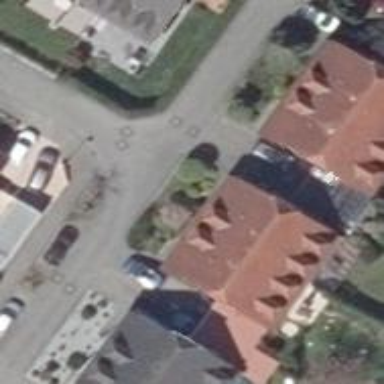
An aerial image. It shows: Residential road without sidewalk.